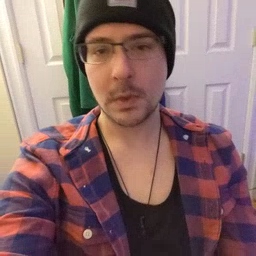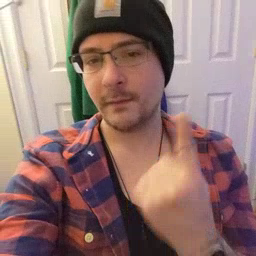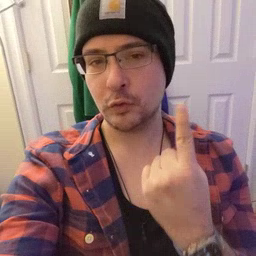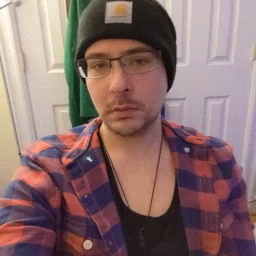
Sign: first